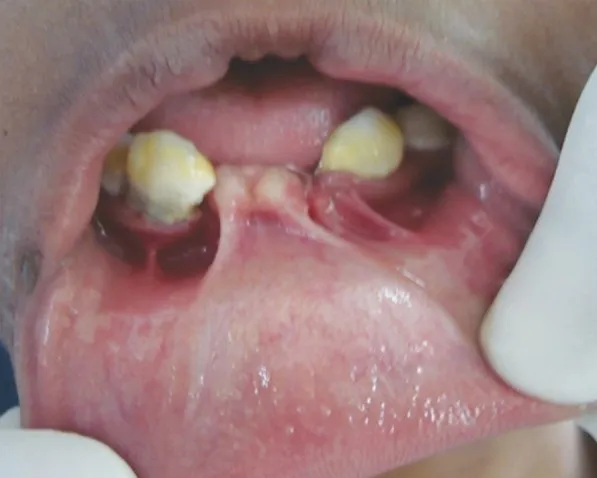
Labiogingival attachment in mandibular arch.
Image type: pathology (gram)